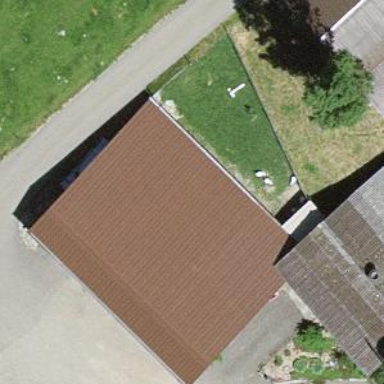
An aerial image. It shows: Shed building.